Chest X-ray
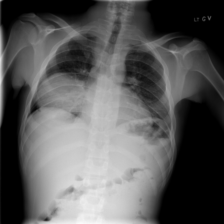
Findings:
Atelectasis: negative
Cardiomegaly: negative
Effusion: negative
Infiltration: negative
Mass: negative
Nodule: negative
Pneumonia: negative
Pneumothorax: negative
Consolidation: negative
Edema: negative
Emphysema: negative
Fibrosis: negative
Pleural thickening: negative
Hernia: negative